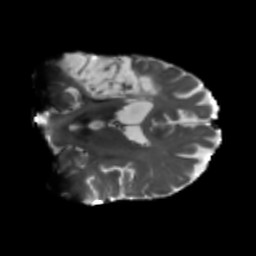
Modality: T2w
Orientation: coronal
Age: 61
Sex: male
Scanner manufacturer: siemens
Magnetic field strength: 3 T
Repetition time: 5.25 s
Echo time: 0.08 s